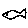
Label: fish